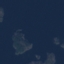
Label: SeaLake